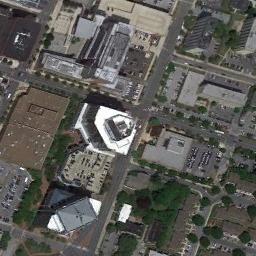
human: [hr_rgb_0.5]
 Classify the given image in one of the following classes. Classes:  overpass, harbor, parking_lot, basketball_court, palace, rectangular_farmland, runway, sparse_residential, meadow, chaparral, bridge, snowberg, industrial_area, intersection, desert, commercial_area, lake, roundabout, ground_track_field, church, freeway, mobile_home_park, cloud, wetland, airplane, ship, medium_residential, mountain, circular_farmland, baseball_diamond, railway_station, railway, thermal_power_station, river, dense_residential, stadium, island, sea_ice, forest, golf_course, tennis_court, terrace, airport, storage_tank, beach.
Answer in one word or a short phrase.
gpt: commercial_area